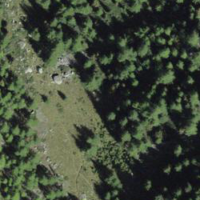
EUNIS habitat code: 31
Species observed at this site:
Botrychium lunaria